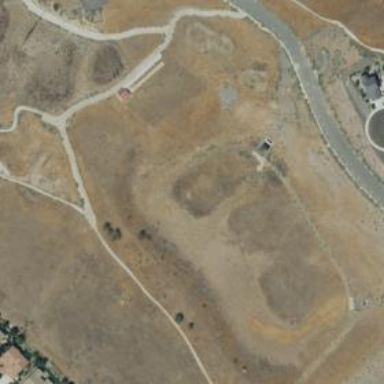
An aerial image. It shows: Rough grassy area used for golf.